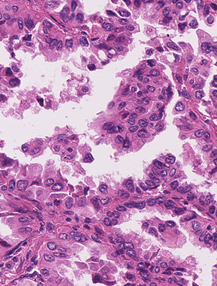
Tumor epithelial tissue: yes
Tumor-associated stroma tissue: no
Normal tissue: no